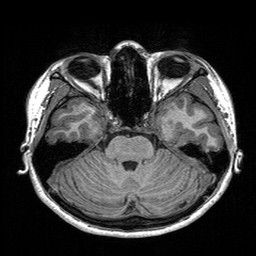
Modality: T1w
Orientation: coronal
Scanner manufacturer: siemens
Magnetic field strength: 3 T